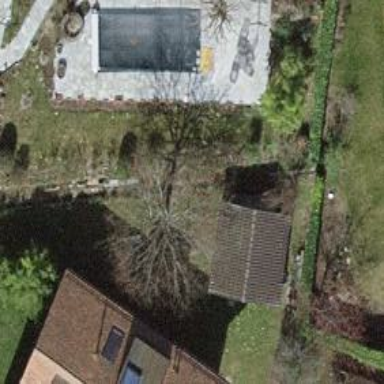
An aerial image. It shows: Garden with deciduous broadleaved trees.